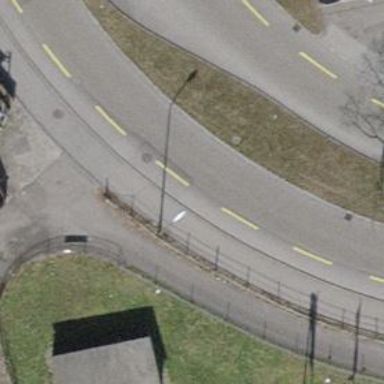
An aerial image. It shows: Secondary road with separate asphalt sidewalk.